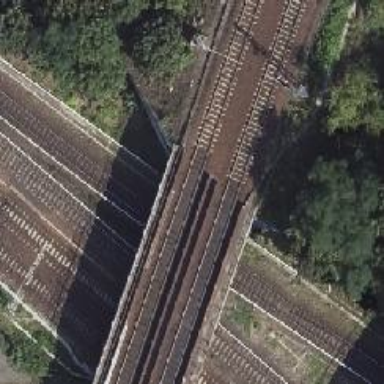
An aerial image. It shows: Bridge with electrified railway tracks featuring contact line.